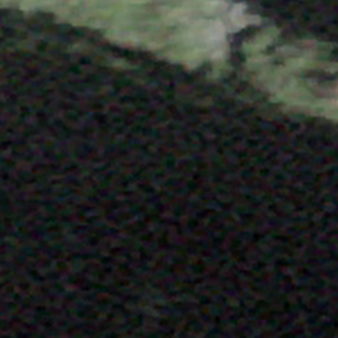
Label: other